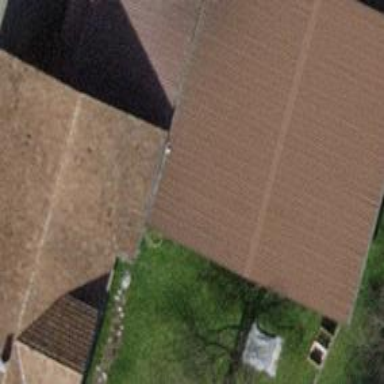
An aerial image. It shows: Rural barn.